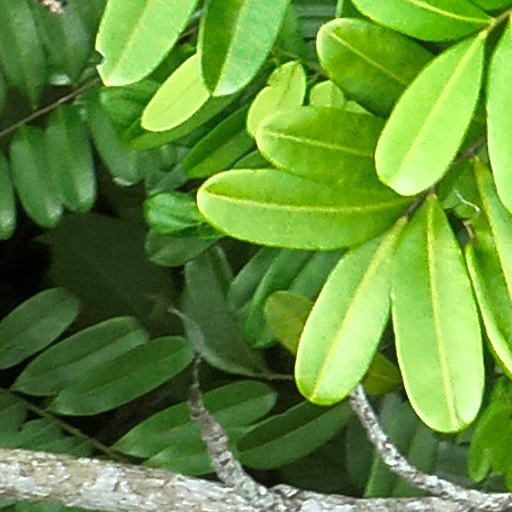
Species: Simarouba amara
GBIF accepted scientific name: Simarouba amara
Crown area (m\u00b2): 126.607